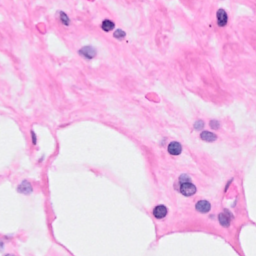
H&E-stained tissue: Breast